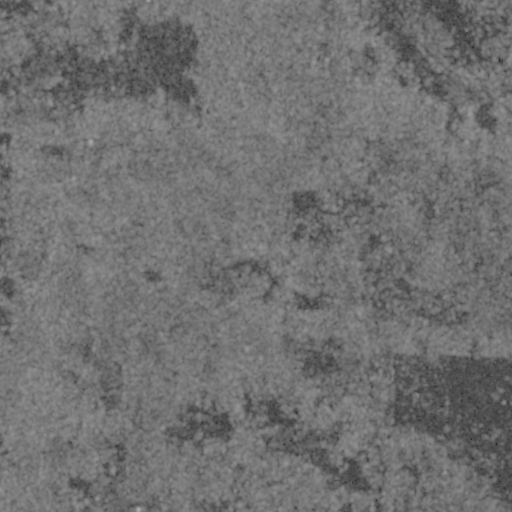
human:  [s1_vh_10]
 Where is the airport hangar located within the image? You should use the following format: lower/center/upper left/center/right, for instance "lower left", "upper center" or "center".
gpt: The airport hangar is located in the lower center of the image.
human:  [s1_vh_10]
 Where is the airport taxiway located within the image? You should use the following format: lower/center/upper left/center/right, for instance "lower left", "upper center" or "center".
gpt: The airport taxiway is located in the lower left of the image.
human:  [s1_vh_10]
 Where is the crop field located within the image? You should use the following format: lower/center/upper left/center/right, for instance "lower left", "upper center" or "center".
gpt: The crop field is located in the upper right of the image.
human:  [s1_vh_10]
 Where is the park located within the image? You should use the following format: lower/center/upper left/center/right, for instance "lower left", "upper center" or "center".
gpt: The park is located in the upper left of the image.
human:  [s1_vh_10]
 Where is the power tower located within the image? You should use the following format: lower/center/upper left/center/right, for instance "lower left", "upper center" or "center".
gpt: There is no power tower in the image.

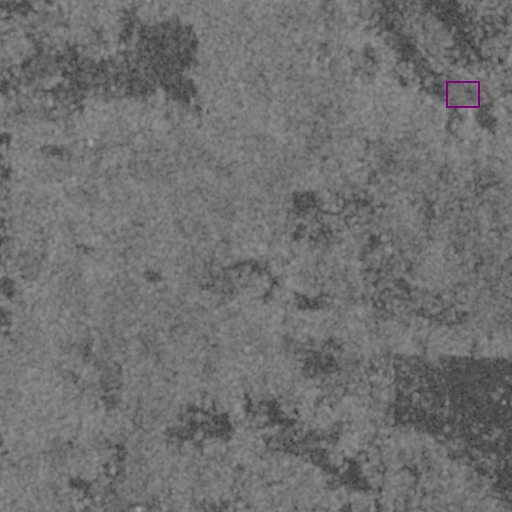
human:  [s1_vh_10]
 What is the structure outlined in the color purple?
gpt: The structure outlined in purple is a crop field.
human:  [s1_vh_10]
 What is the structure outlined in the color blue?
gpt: There is no blue outline.